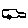
Label: car